Field crop: maize
Growth stage: 2
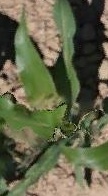
Species: maize